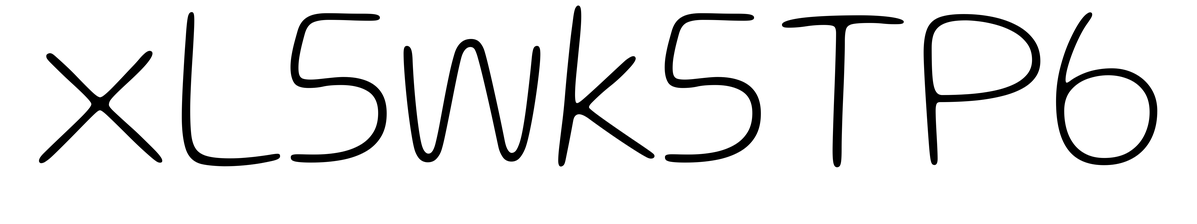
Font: Gluten_Thin